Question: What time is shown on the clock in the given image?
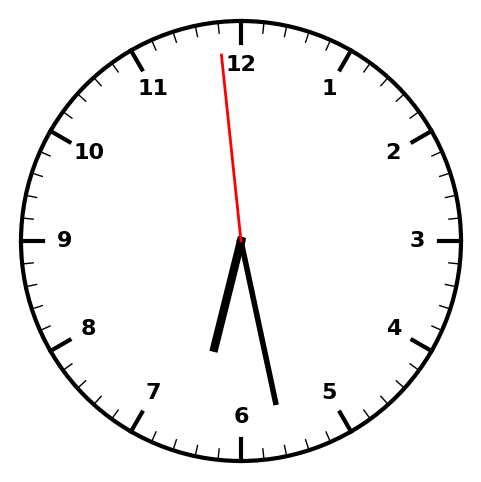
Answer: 06:27:59